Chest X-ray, PA view. Patient: 60 years old, sex F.
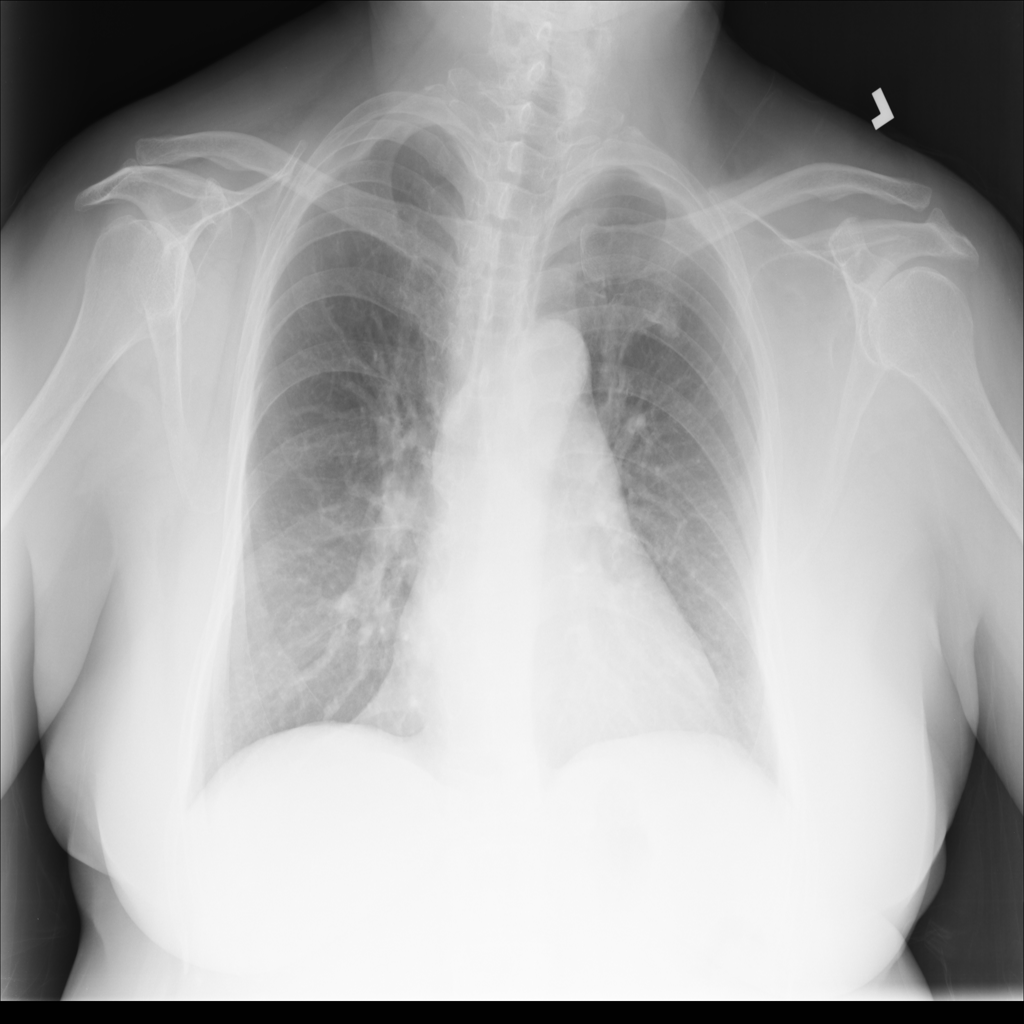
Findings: No Finding